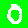
Digit: 0